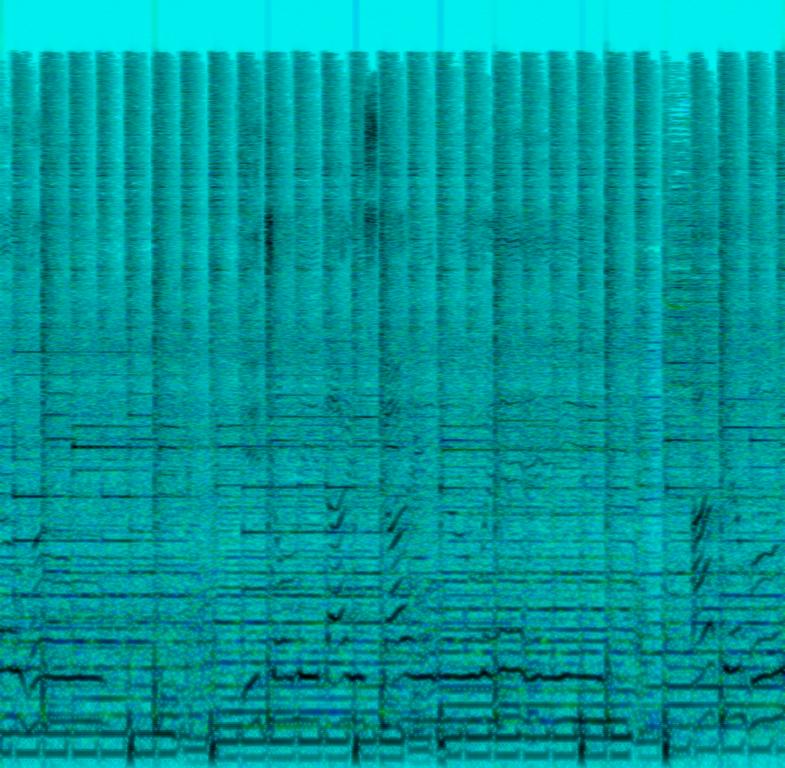
A male vocalist sings this simple melody. The tempo is medium with a pleasant keyboard harmony, slick drumming, steady bass lines and an melodic electric guitar harmony. The song is a simple, insistent rhythm,recurring beat, youthful , emotional, sentimental and passionate classic Pop.